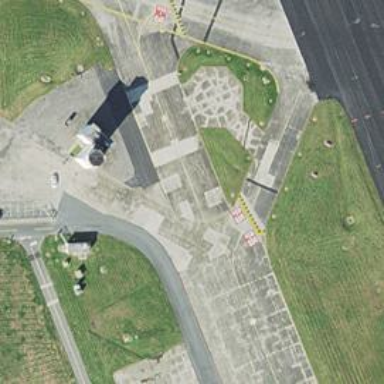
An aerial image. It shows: Image of taxiway at airport.